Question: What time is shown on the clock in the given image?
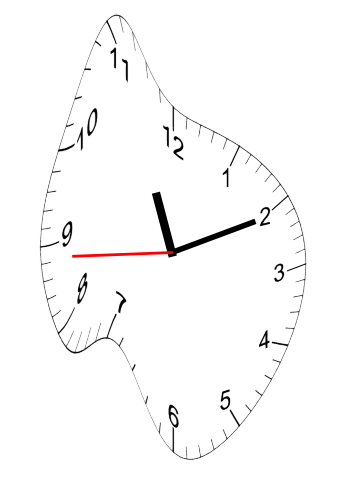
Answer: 11:10:44